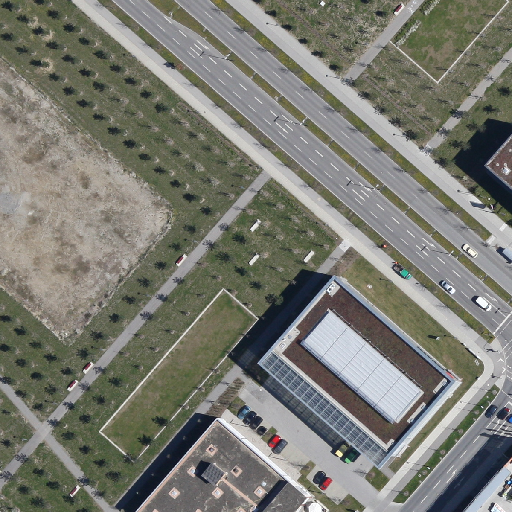
Referring expression: bikeway